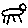
Label: cat